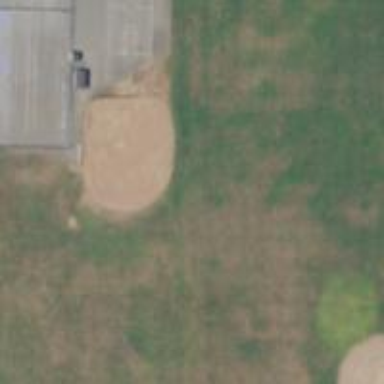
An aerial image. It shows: Baseball pitch for leisure and sports activities.